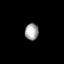
Tissue: skin
Cell type: Epithelial cells
Senescence score: 0.1995
Nuclear area (px): 219
Mean DAPI intensity: 165.425